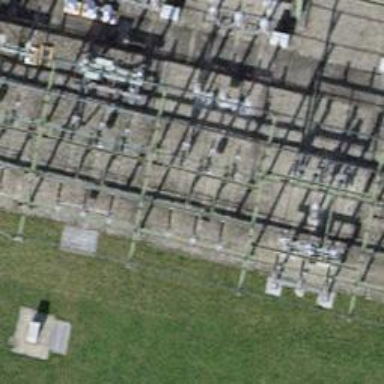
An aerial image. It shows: Bay for power lines.